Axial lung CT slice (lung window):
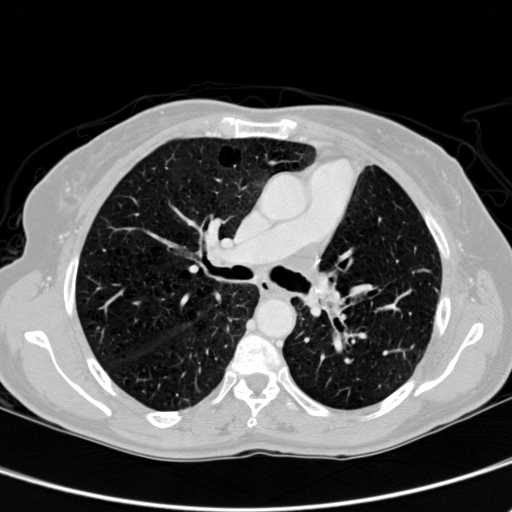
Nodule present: no